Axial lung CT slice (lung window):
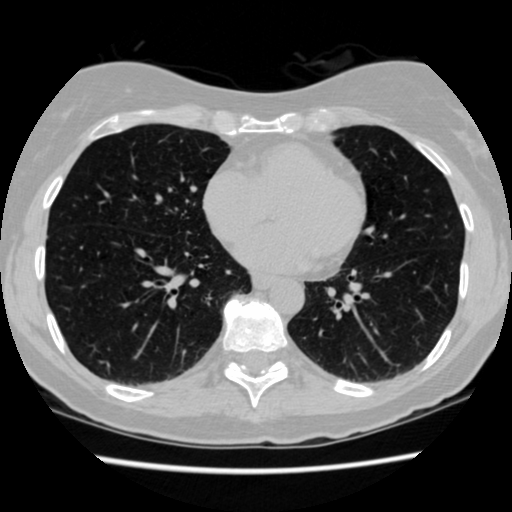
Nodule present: no